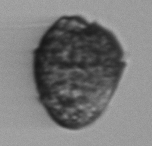
Label: Margalefidinium